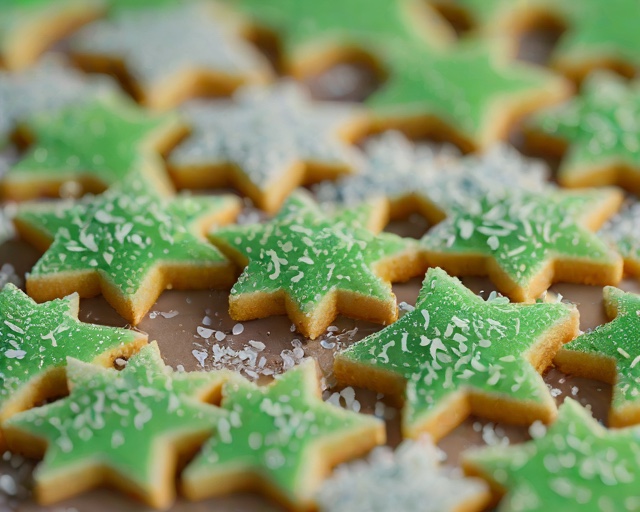
Category: Holiday